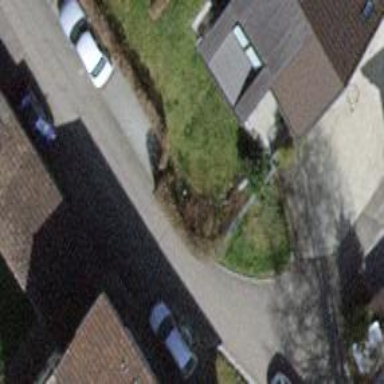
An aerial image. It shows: Hedge acting as barrier.